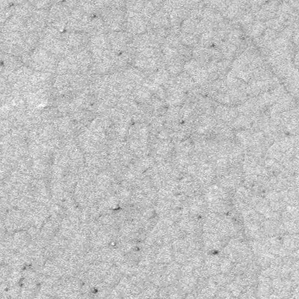
Label: frost